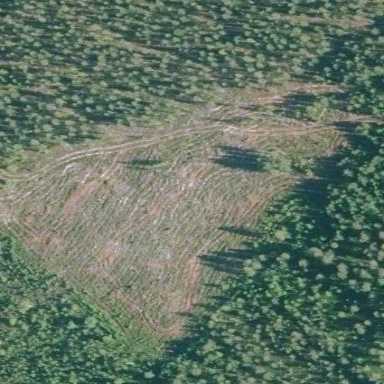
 likely man-made clearing in the landscape."